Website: macys
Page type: cross-sells
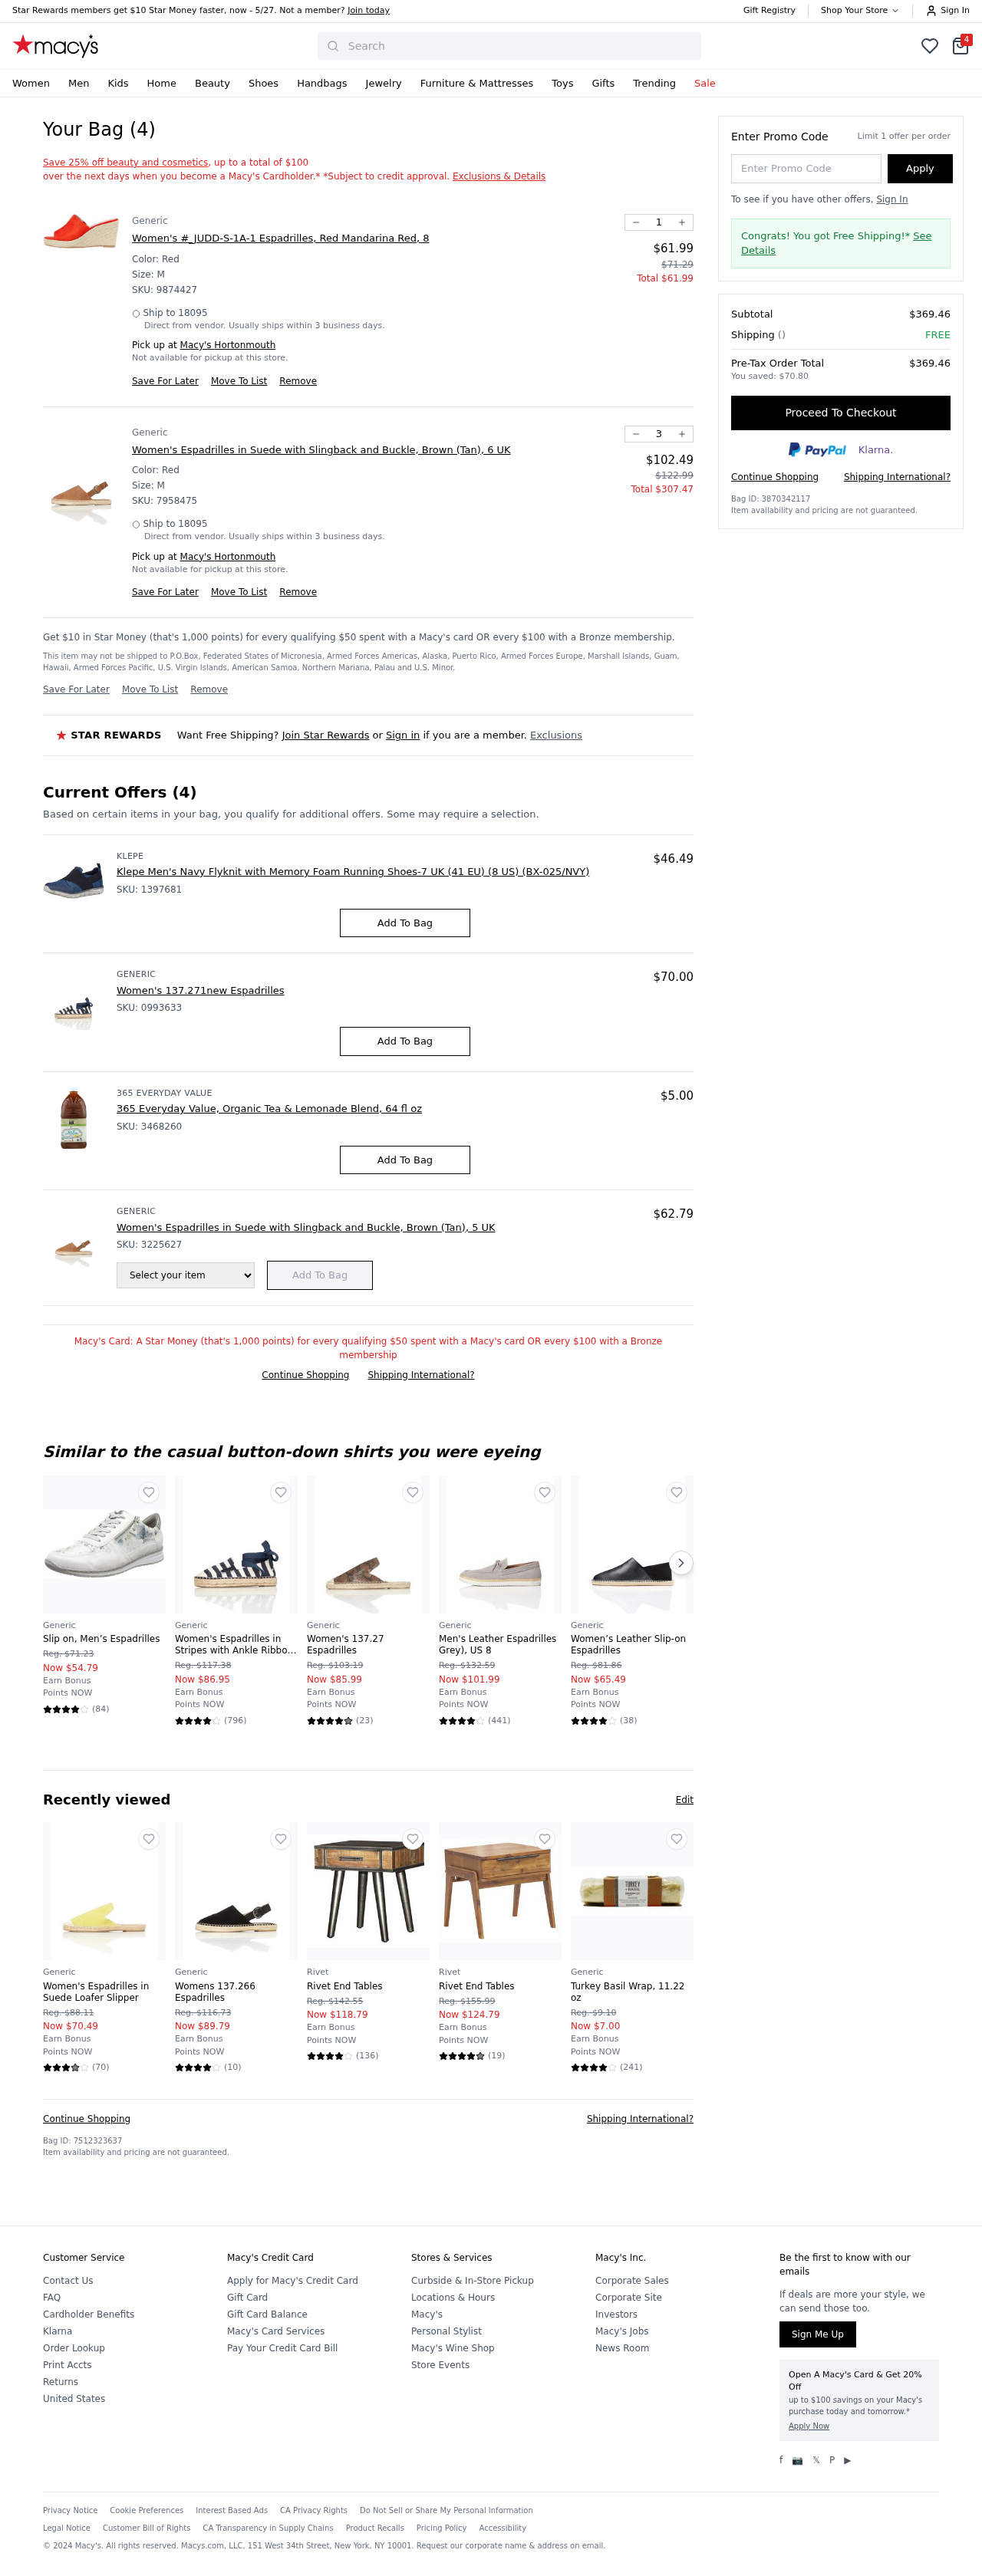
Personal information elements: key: PII_CITY
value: Hortonmouth
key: PII_POSTCODE
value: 18095
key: PII_PROMO_CODE
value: FIRST87
Product elements: key: PRODUCT10_BRAND
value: Generic
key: PRODUCT10_NAME
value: Women's Espadrilles in Suede Loafer Slipper
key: PRODUCT10_NUM_RATINGS
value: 70
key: PRODUCT10_PRICE
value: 70.49
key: PRODUCT10_RATING
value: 3.7
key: PRODUCT11_BRAND
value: Generic
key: PRODUCT11_NAME
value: Womens 137.266 Espadrilles
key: PRODUCT11_NUM_RATINGS
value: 10
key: PRODUCT11_PRICE
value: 89.79
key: PRODUCT11_RATING
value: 4.3
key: PRODUCT12_BRAND
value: Rivet
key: PRODUCT12_NAME
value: Rivet End Tables
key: PRODUCT12_NUM_RATINGS
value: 136
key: PRODUCT12_PRICE
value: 118.79
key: PRODUCT12_RATING
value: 4.4
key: PRODUCT13_BRAND
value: Rivet
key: PRODUCT13_NAME
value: Rivet End Tables
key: PRODUCT13_NUM_RATINGS
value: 19
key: PRODUCT13_PRICE
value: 124.79
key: PRODUCT13_RATING
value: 4.6
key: PRODUCT14_BRAND
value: Generic
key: PRODUCT14_NAME
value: Turkey Basil Wrap, 11.22 oz
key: PRODUCT14_NUM_RATINGS
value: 241
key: PRODUCT14_PRICE
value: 7
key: PRODUCT14_RATING
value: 4.2
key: PRODUCT15_BRAND
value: Klepe
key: PRODUCT15_NAME
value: Klepe Men's Navy Flyknit with Memory Foam Running Shoes-7 UK (41 EU) (8 US) (BX-025/NVY)
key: PRODUCT15_PRICE
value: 46.49
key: PRODUCT16_BRAND
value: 365 Everyday Value
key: PRODUCT16_NAME
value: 365 Everyday Value, Organic Tea & Lemonade Blend, 64 fl oz
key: PRODUCT16_PRICE
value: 5
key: PRODUCT1_BRAND
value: Generic
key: PRODUCT1_NAME
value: Women's #_JUDD-S-1A-1 Espadrilles, Red Mandarina Red, 8
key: PRODUCT1_PRICE
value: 61.99
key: PRODUCT1_QUANTITY
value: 1
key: PRODUCT2_BRAND
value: Generic
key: PRODUCT2_NAME
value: Women's Espadrilles in Suede with Slingback and Buckle, Brown (Tan), 6 UK
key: PRODUCT2_PRICE
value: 102.49
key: PRODUCT2_QUANTITY
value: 3
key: PRODUCT3_BRAND
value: Generic
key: PRODUCT3_NAME
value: Women's 137.271new Espadrilles
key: PRODUCT3_PRICE
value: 70
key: PRODUCT4_BRAND
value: Generic
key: PRODUCT4_NAME
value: Women's Espadrilles in Suede with Slingback and Buckle, Brown (Tan), 5 UK
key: PRODUCT4_PRICE
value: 62.79
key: PRODUCT5_BRAND
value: Generic
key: PRODUCT5_NAME
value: Slip on, Men’s Espadrilles
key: PRODUCT5_NUM_RATINGS
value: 84
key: PRODUCT5_PRICE
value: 54.79
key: PRODUCT5_RATING
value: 4.2
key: PRODUCT6_BRAND
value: Generic
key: PRODUCT6_NAME
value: Women's Espadrilles in Stripes with Ankle Ribbon, Multicolour (Navy/White), 6 UK,137.271NEW
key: PRODUCT6_NUM_RATINGS
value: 796
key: PRODUCT6_PRICE
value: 86.95
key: PRODUCT6_RATING
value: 4.1
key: PRODUCT7_BRAND
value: Generic
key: PRODUCT7_NAME
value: Women's 137.27 Espadrilles
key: PRODUCT7_NUM_RATINGS
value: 23
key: PRODUCT7_PRICE
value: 85.99
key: PRODUCT7_RATING
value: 4.6
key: PRODUCT8_BRAND
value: Generic
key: PRODUCT8_NAME
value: Men's Leather Espadrilles Grey), US 8
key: PRODUCT8_NUM_RATINGS
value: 441
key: PRODUCT8_PRICE
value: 101.99
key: PRODUCT8_RATING
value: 4.2
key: PRODUCT9_BRAND
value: Generic
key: PRODUCT9_NAME
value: Women’s Leather Slip-on Espadrilles
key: PRODUCT9_NUM_RATINGS
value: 38
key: PRODUCT9_PRICE
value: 65.49
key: PRODUCT9_RATING
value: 4.4
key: PRODUCT1_SKU
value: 9874427
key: PRODUCT1_ORIGINAL_PRICE
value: $71.29
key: PRODUCT1_TOTAL
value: $61.99
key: PRODUCT2_SKU
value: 7958475
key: PRODUCT2_ORIGINAL_PRICE
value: $122.99
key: PRODUCT2_TOTAL
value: $307.47
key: PRODUCT15_SKU
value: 1397681
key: PRODUCT3_SKU
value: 0993633
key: PRODUCT16_SKU
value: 3468260
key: PRODUCT4_SKU
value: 3225627
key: PRODUCT5_ORIGINAL_PRICE
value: Reg. $71.23
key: PRODUCT6_ORIGINAL_PRICE
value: Reg. $117.38
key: PRODUCT7_ORIGINAL_PRICE
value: Reg. $103.19
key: PRODUCT8_ORIGINAL_PRICE
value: Reg. $132.59
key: PRODUCT9_ORIGINAL_PRICE
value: Reg. $81.86
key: PRODUCT10_ORIGINAL_PRICE
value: Reg. $88.11
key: PRODUCT11_ORIGINAL_PRICE
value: Reg. $116.73
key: PRODUCT12_ORIGINAL_PRICE
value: Reg. $142.55
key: PRODUCT13_ORIGINAL_PRICE
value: Reg. $155.99
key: PRODUCT14_ORIGINAL_PRICE
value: Reg. $9.10
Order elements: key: ORDER_NUM_ITEMS
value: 4
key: ORDER_SUBTOTAL
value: $369.46
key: ORDER_TOTAL
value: $369.46
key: ORDER_SAVINGS
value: $70.80
Search elements: key: HEADER_SEARCH
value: Search